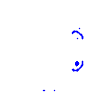
Particle: electron